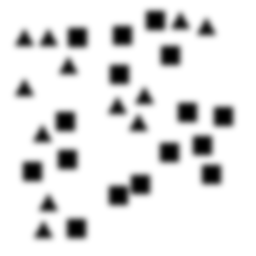
Squares: 16
Triangles: 12
Stars: 0
Total shapes: 28